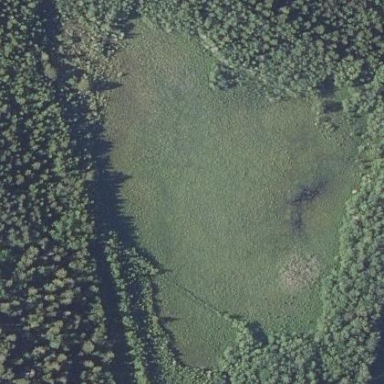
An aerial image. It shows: Wetland area.